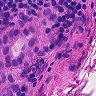
Metastatic tissue present: yes